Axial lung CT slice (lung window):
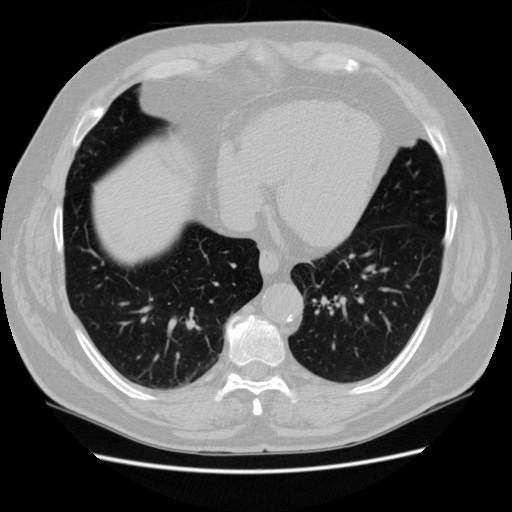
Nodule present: no